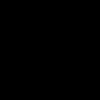
Label: space